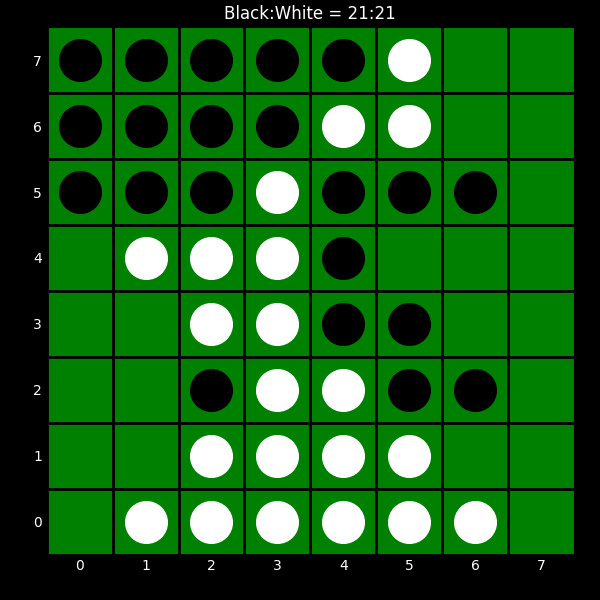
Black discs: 21
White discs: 21